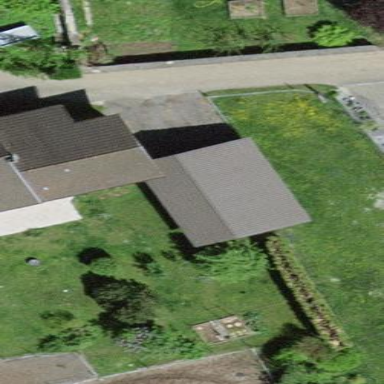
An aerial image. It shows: Garage building.